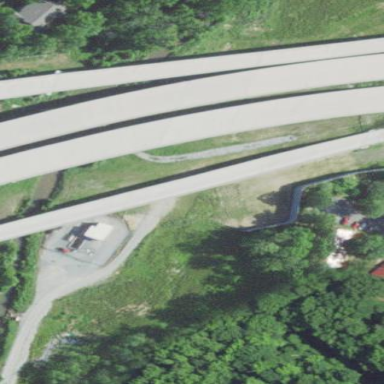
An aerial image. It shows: Viaduct bridge created by man.